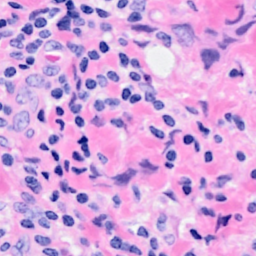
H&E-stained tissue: Breast